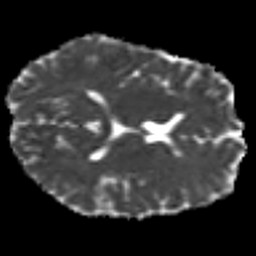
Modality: MD
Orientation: axial
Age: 39
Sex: male
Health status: healthy
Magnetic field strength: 3 T
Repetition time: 9 s
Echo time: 0.093 s